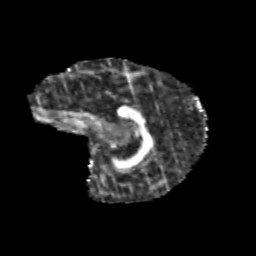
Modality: FA
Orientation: sagittal
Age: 12
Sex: female
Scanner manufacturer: siemens
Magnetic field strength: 3 T
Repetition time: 3.8 s
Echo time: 0.07 s